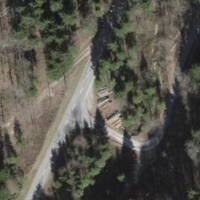
EUNIS habitat code: 44
Species observed at this site:
Clinopodium vulgare